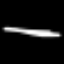
Label: line